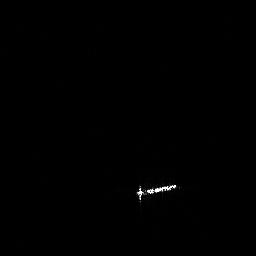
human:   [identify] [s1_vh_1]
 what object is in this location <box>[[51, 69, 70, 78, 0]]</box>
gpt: <ref>1 medium ship at the bottom</ref>